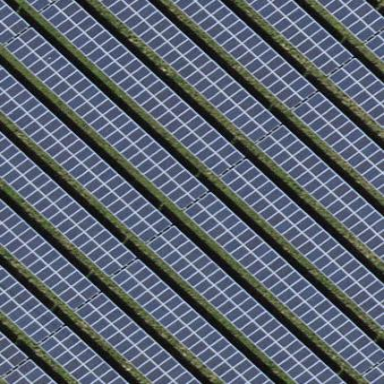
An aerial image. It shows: Solar power generator using photovoltaic method with solar photovoltaic panel types.